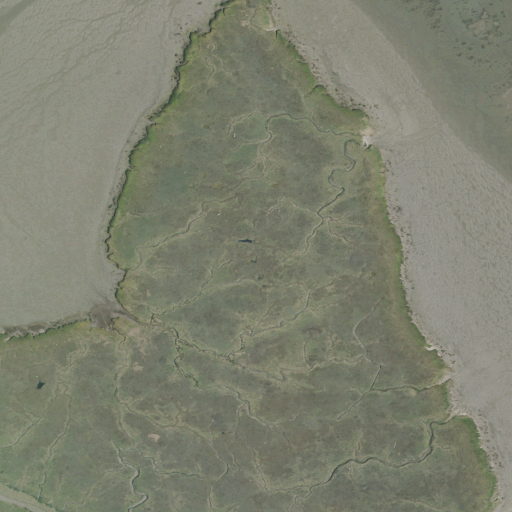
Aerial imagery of island in California named Greco Island containing herbaceous wetlands and open water